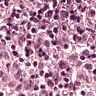
Metastatic tissue present: no